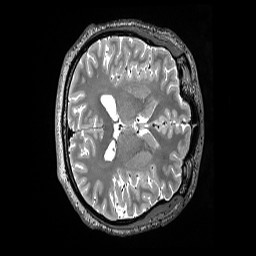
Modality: T2w
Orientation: axial
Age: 34
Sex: male
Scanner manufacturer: siemens
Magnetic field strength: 3 T
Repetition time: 3.2 s
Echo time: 0.564 s